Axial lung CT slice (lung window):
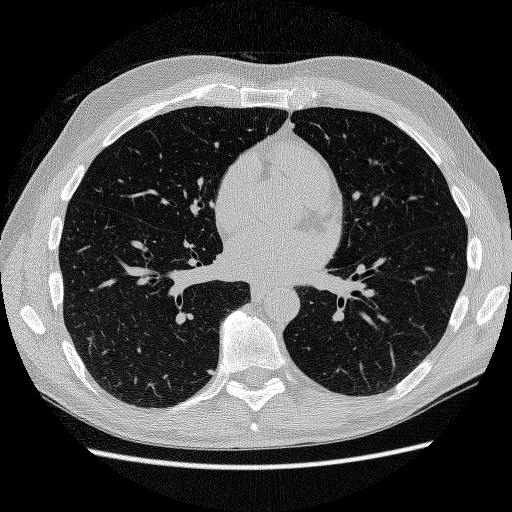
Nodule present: yes
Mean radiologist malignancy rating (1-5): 2